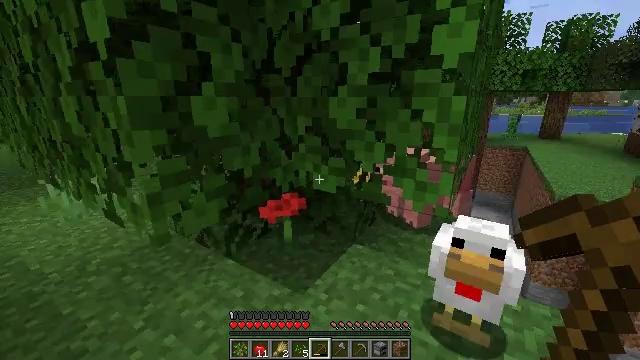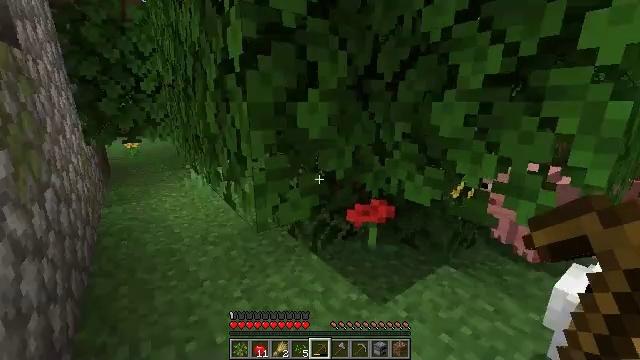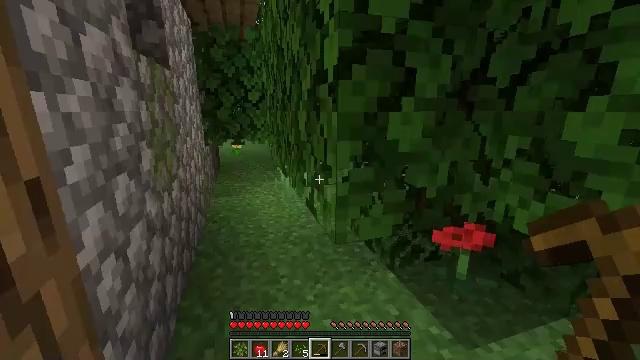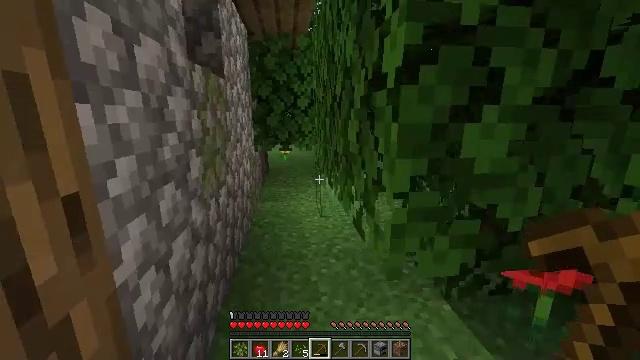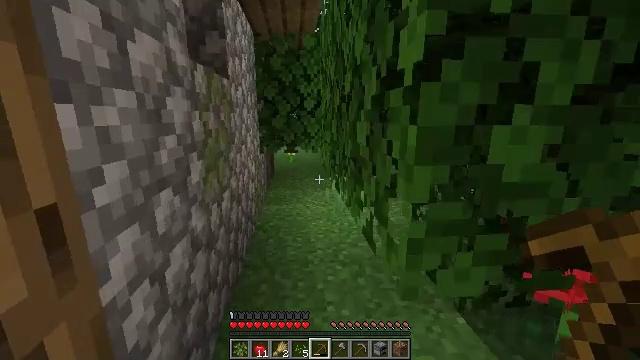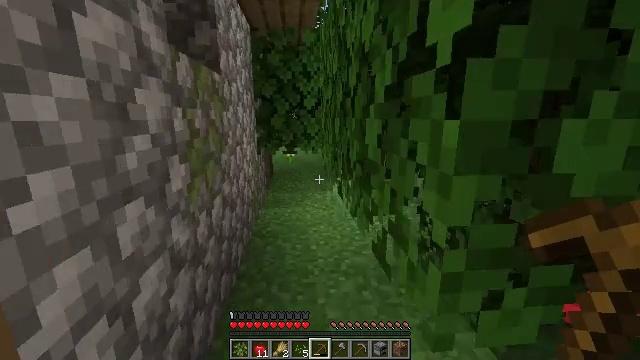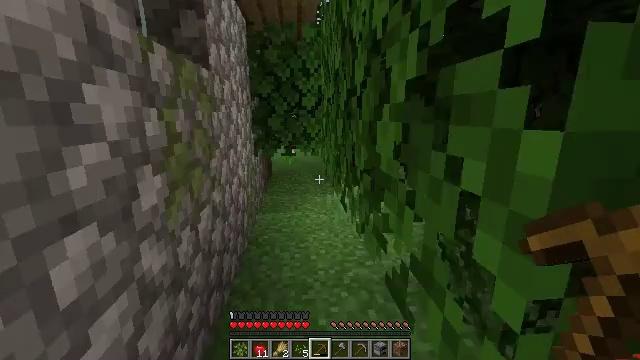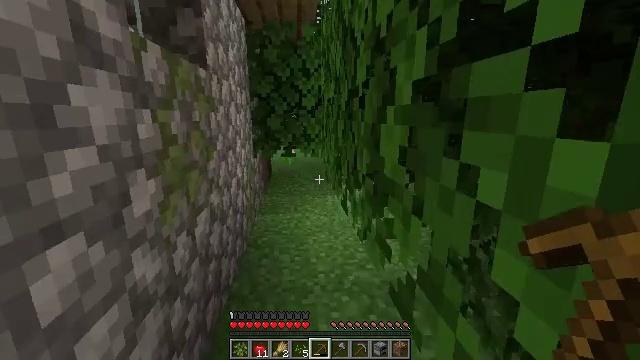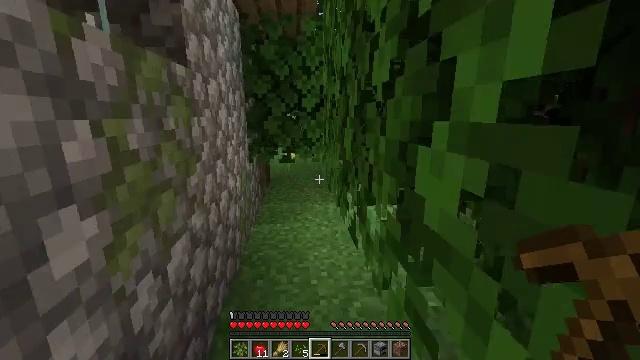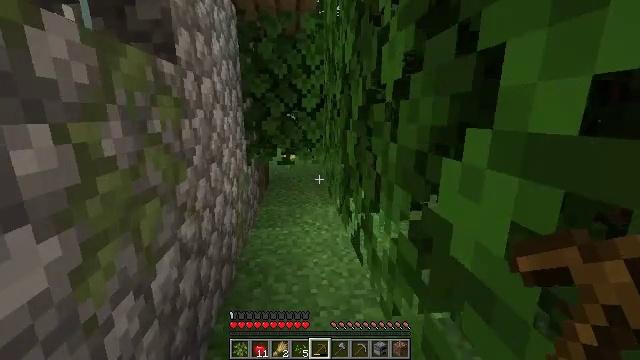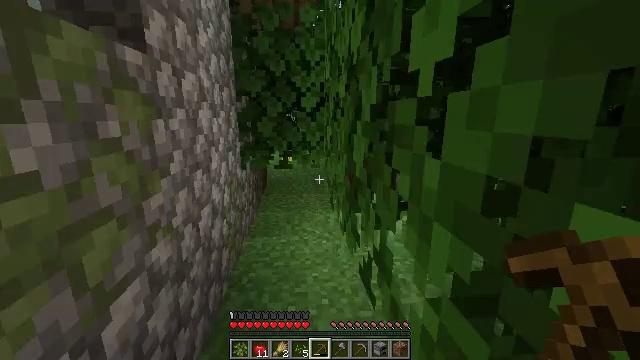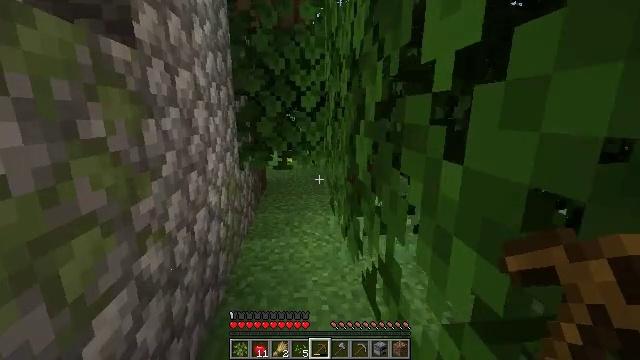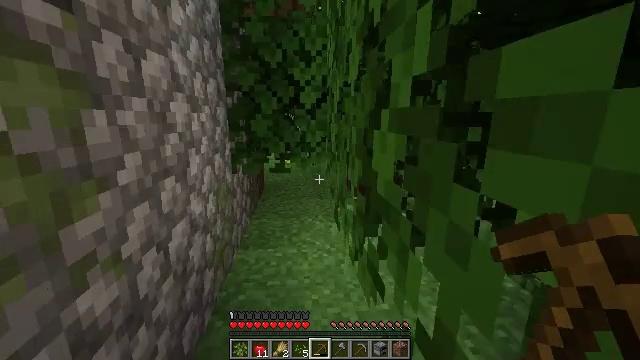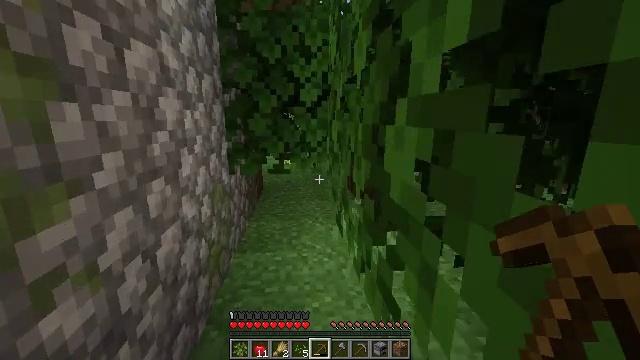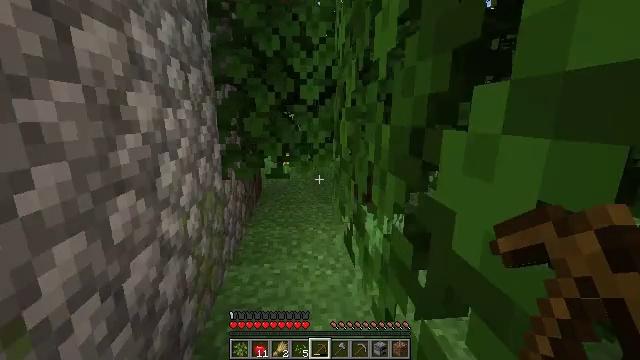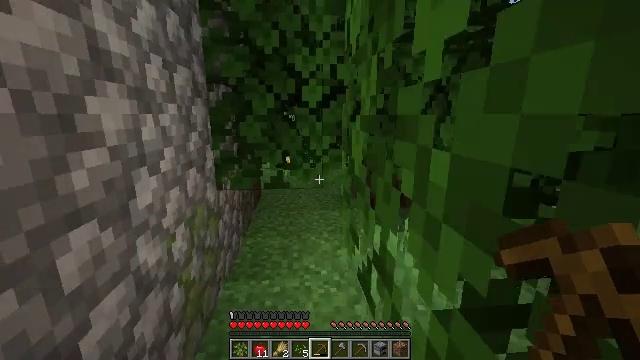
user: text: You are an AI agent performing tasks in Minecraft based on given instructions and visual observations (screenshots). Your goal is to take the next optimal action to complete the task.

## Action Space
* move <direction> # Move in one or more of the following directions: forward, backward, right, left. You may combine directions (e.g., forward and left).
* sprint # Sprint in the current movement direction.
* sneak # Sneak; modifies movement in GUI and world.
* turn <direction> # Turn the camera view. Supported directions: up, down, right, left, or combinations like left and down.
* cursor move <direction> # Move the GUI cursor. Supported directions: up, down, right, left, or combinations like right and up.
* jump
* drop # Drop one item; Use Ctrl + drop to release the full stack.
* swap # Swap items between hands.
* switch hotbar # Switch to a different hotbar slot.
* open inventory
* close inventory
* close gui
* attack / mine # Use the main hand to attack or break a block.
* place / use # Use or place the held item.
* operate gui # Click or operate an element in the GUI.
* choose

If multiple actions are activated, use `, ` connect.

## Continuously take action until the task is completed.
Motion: motion action
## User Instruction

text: Collect some oak leaves.
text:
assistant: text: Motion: turn left and up
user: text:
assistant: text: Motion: move forward, turn left and up
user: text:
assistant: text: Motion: move forward, turn left and up
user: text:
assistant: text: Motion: move forward, turn left
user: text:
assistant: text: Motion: move forward
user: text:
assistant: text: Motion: move forward
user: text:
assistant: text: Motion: move forward
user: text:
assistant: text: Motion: move forward
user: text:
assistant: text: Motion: move forward
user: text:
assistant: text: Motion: move forward
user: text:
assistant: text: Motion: move forward
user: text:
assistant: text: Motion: move forward
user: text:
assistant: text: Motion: move forward
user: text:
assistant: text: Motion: move forward
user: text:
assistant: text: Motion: move forward
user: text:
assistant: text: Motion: move forward
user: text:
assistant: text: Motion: move forward
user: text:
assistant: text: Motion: move forward
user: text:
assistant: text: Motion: move forward
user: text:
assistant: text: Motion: move forward
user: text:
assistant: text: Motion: move forward
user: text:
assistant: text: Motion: move forward
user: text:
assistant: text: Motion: move forward, turn right
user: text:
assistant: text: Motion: move forward, turn right and down
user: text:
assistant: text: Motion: move forward, turn right and down
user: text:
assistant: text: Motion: no_op
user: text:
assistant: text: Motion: turn right
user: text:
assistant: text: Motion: turn right
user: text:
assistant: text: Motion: turn right
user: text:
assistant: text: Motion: turn right and up